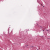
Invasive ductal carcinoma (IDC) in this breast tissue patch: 0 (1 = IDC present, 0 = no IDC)